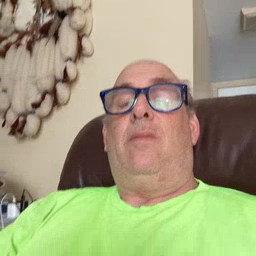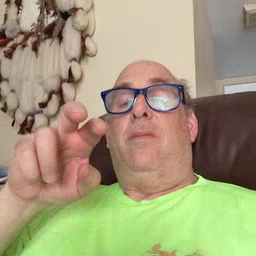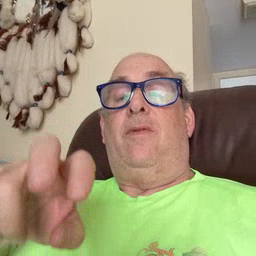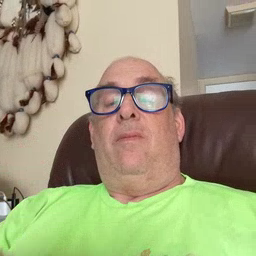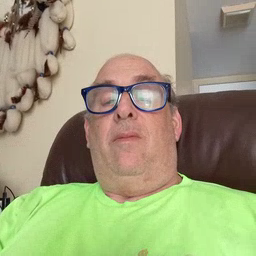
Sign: chair